Interaction volume radius: 5 \u00c5
Interaction volume height: 10 \u00c5
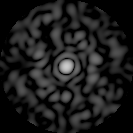
Disorder parameter: 0.8258